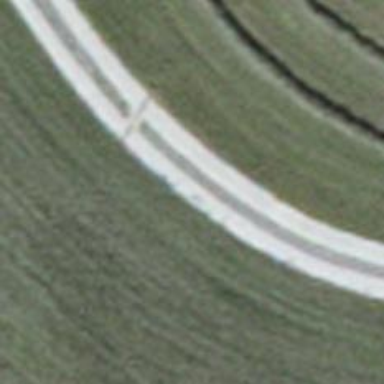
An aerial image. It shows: Track road with concrete lanes.